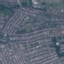
Land use / land cover: Residential